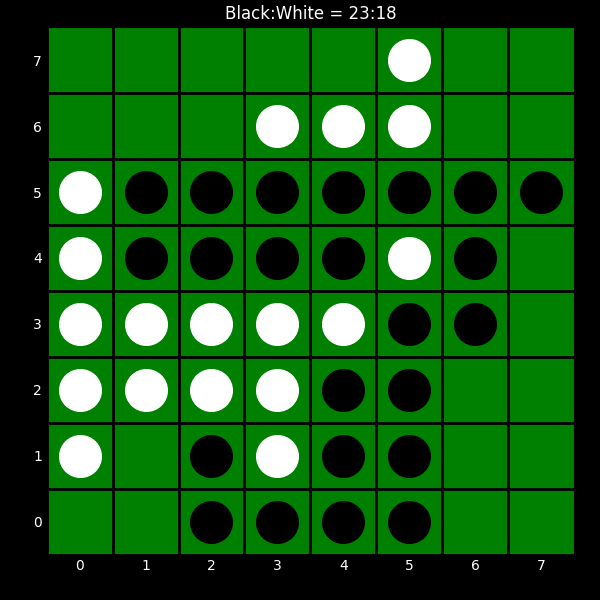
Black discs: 23
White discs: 18